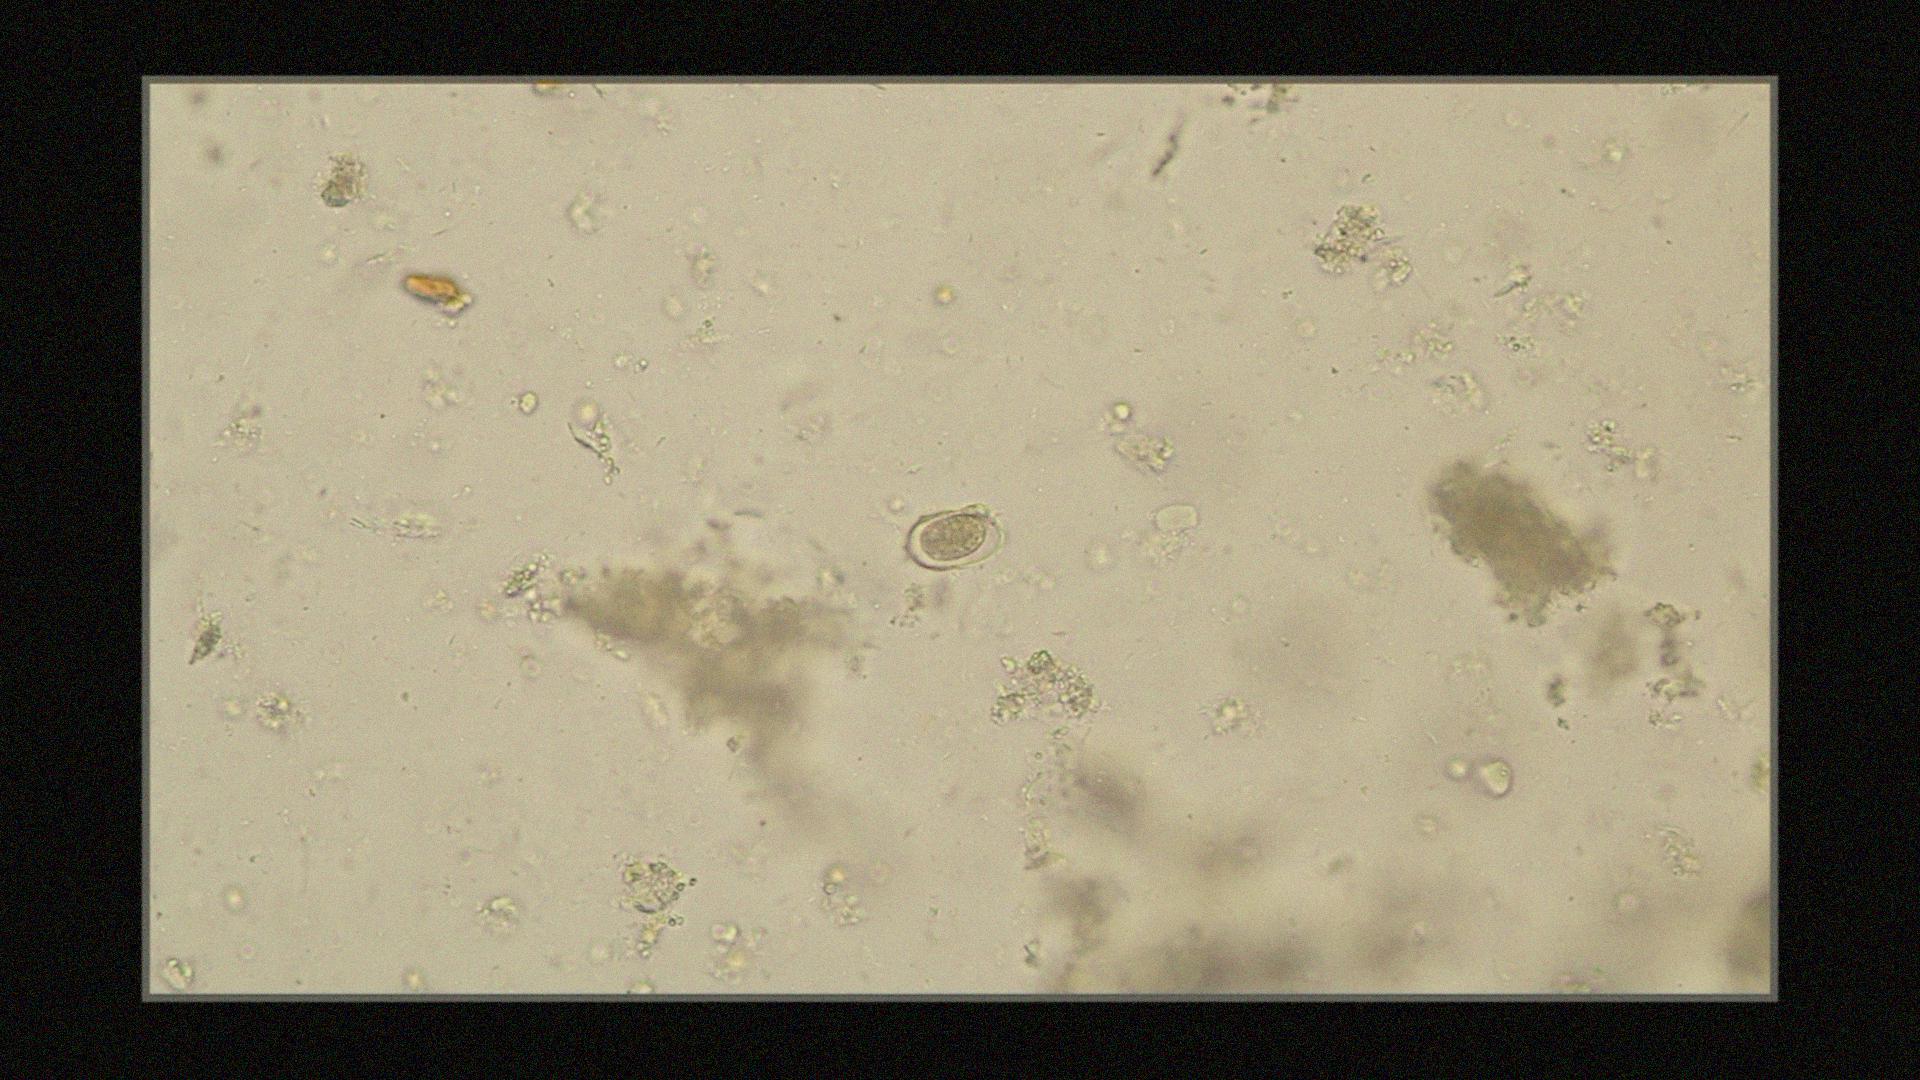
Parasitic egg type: Capillaria philippinensis